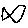
Label: fish